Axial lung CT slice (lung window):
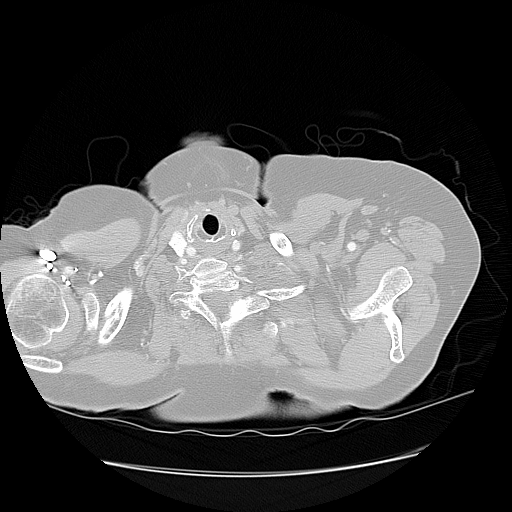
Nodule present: no